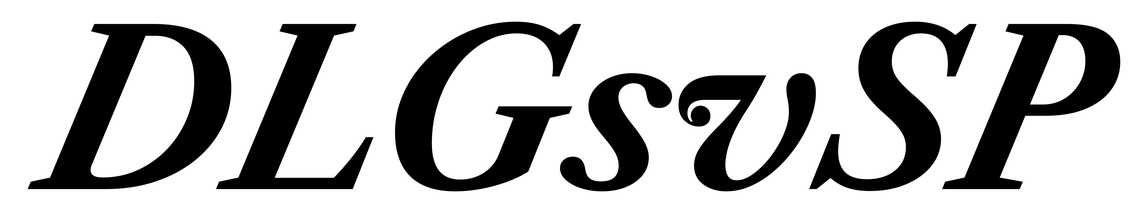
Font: LibreCaslonText-Italic_Bold_Italic